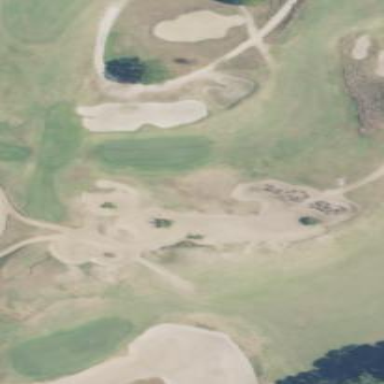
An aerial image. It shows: Grassy area designated as golf fairway.